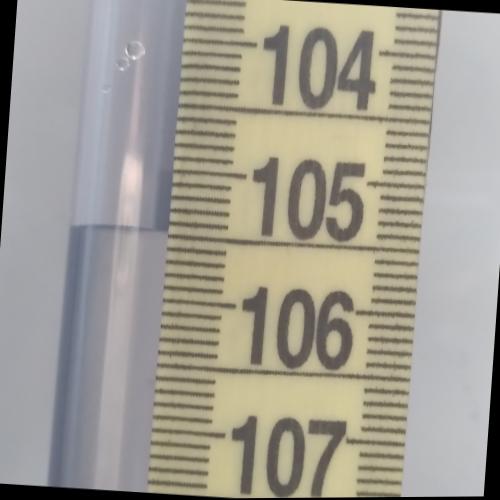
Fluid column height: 105.5 cm